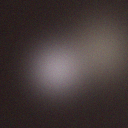
Screen state: off